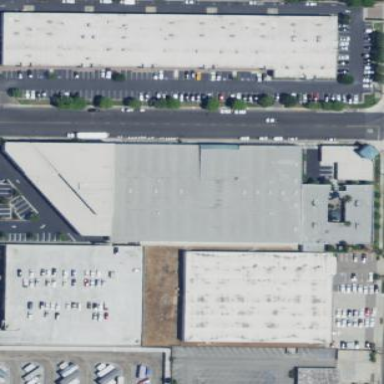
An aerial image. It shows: Commercial building used as warehouse.